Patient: sex F, age 55
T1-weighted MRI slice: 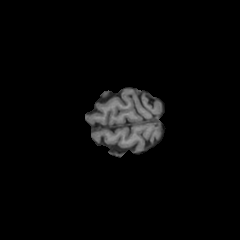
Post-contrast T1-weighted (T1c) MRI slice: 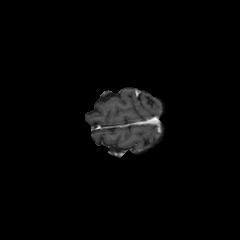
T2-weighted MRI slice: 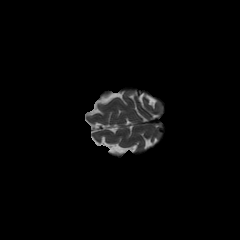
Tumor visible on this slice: no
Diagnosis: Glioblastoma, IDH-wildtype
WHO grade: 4